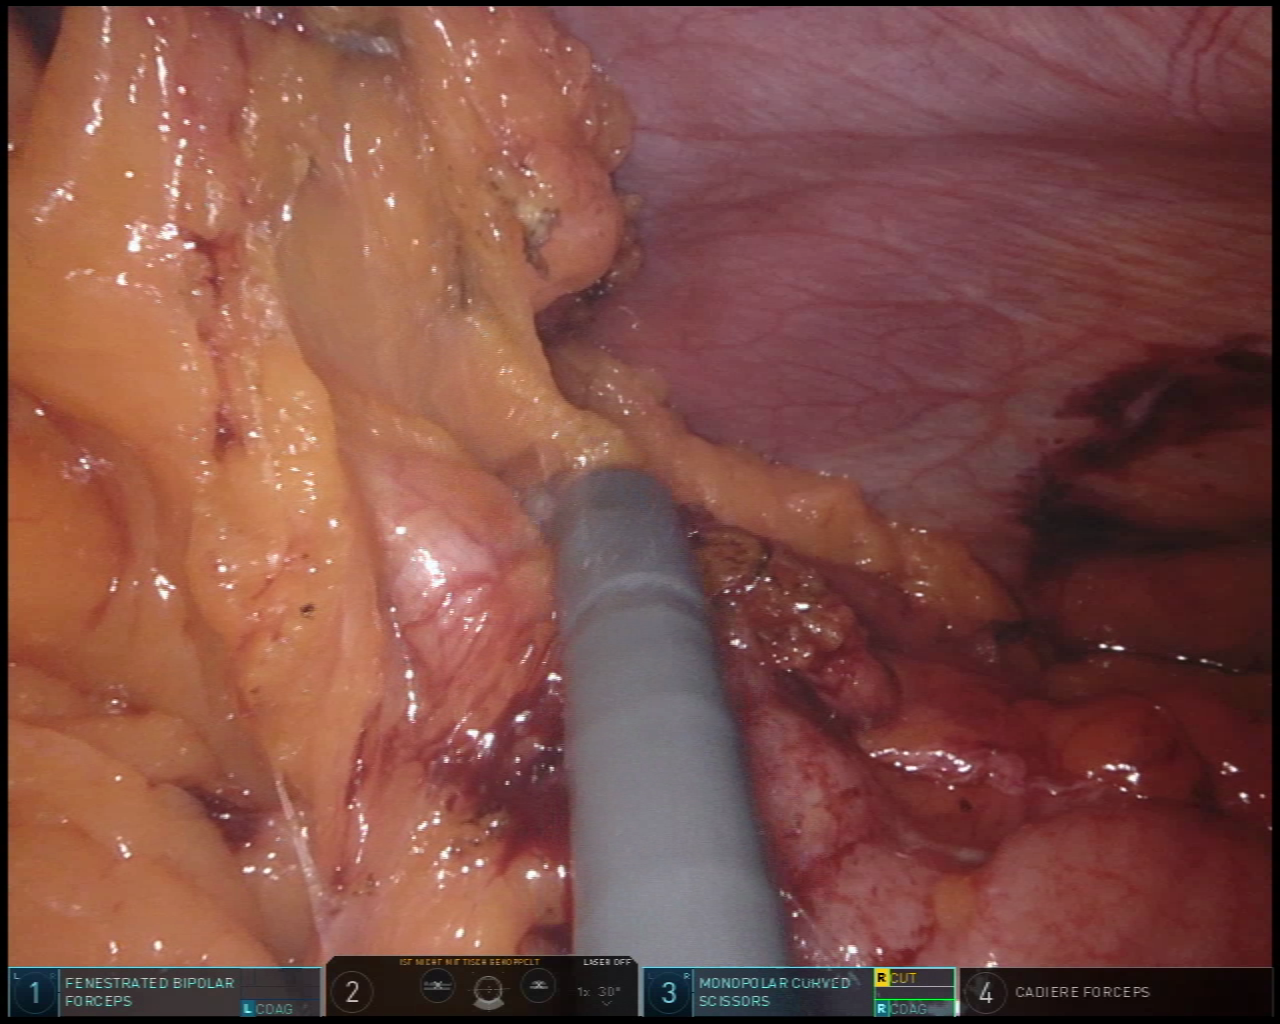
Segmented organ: abdominal_wall
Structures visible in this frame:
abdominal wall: yes
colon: yes
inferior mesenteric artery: no
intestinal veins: no
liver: no
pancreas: no
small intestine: no
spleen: no
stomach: no
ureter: no
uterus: no
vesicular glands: no